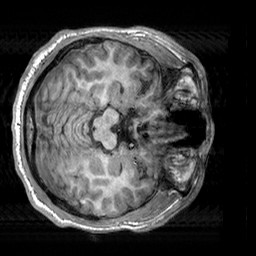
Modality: T1w
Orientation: axial
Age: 24
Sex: male
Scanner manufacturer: siemens
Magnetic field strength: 3 T
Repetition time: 2.3 s
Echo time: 0.00303 s